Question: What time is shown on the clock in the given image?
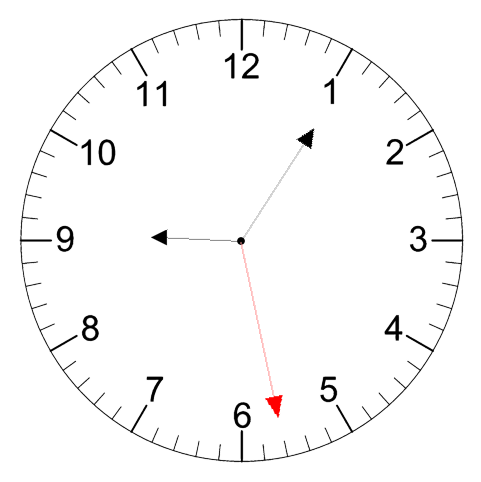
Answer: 09:05:28